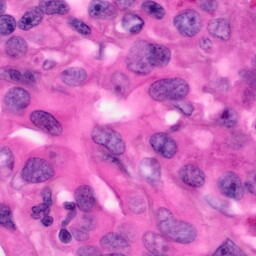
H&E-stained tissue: Pancreatic